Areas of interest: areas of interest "Clinic"
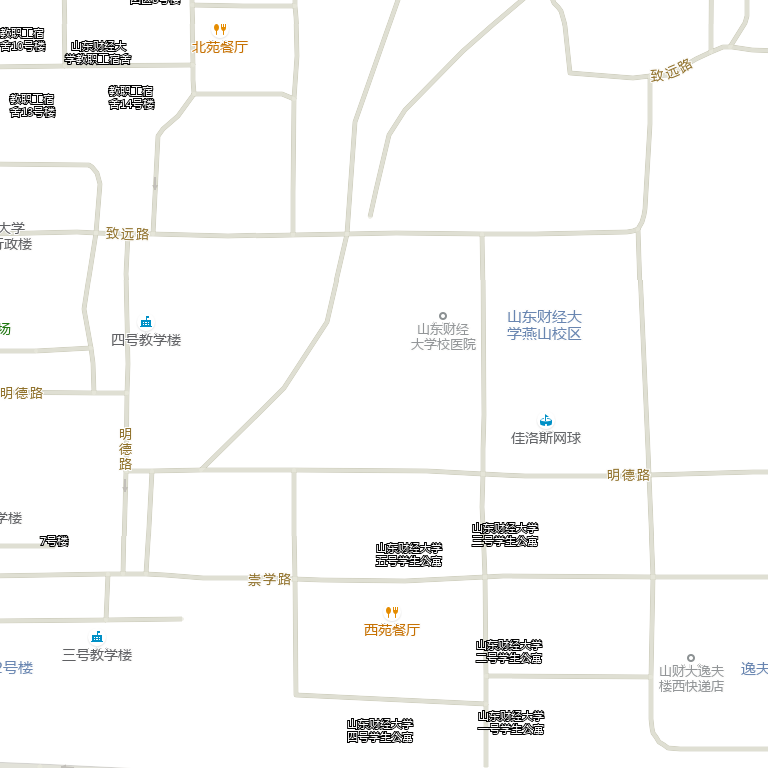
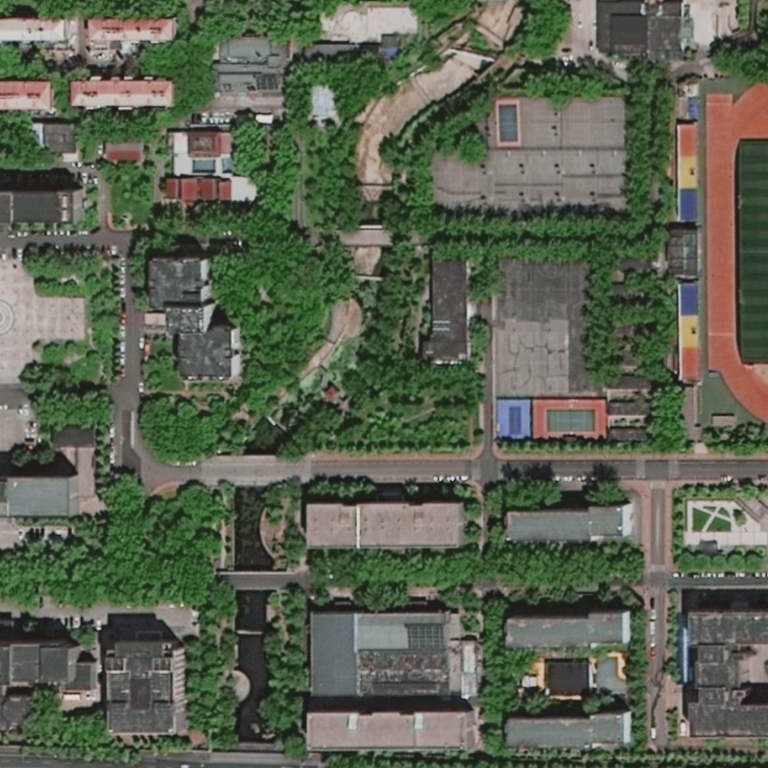